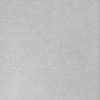
Label: dusty